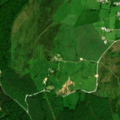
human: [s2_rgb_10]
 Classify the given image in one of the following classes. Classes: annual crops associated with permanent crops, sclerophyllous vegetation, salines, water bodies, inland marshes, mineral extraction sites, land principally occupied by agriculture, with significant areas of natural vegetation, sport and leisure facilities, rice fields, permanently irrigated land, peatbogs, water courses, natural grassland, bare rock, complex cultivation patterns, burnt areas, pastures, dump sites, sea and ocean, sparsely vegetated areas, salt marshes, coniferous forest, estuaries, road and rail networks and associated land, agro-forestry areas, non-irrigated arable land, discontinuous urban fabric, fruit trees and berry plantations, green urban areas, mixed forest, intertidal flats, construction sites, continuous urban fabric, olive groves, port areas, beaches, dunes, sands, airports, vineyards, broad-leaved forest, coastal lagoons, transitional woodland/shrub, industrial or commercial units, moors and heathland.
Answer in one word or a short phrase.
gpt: pastures, coniferous forest, moors and heathland